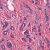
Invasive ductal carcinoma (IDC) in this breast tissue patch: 1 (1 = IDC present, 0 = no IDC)